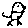
Label: bird